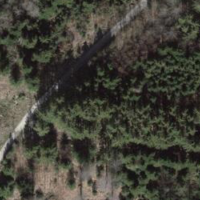
EUNIS habitat code: 43
Species observed at this site:
Epipactis helleborine
Fagus sylvatica
Sorbus aucuparia